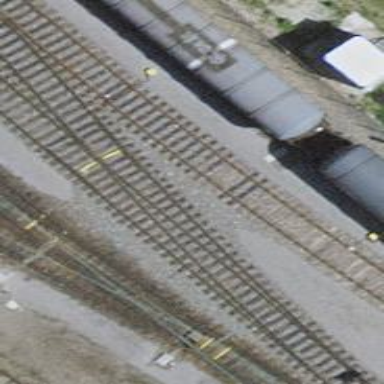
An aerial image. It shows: Railway yard in service.